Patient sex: M
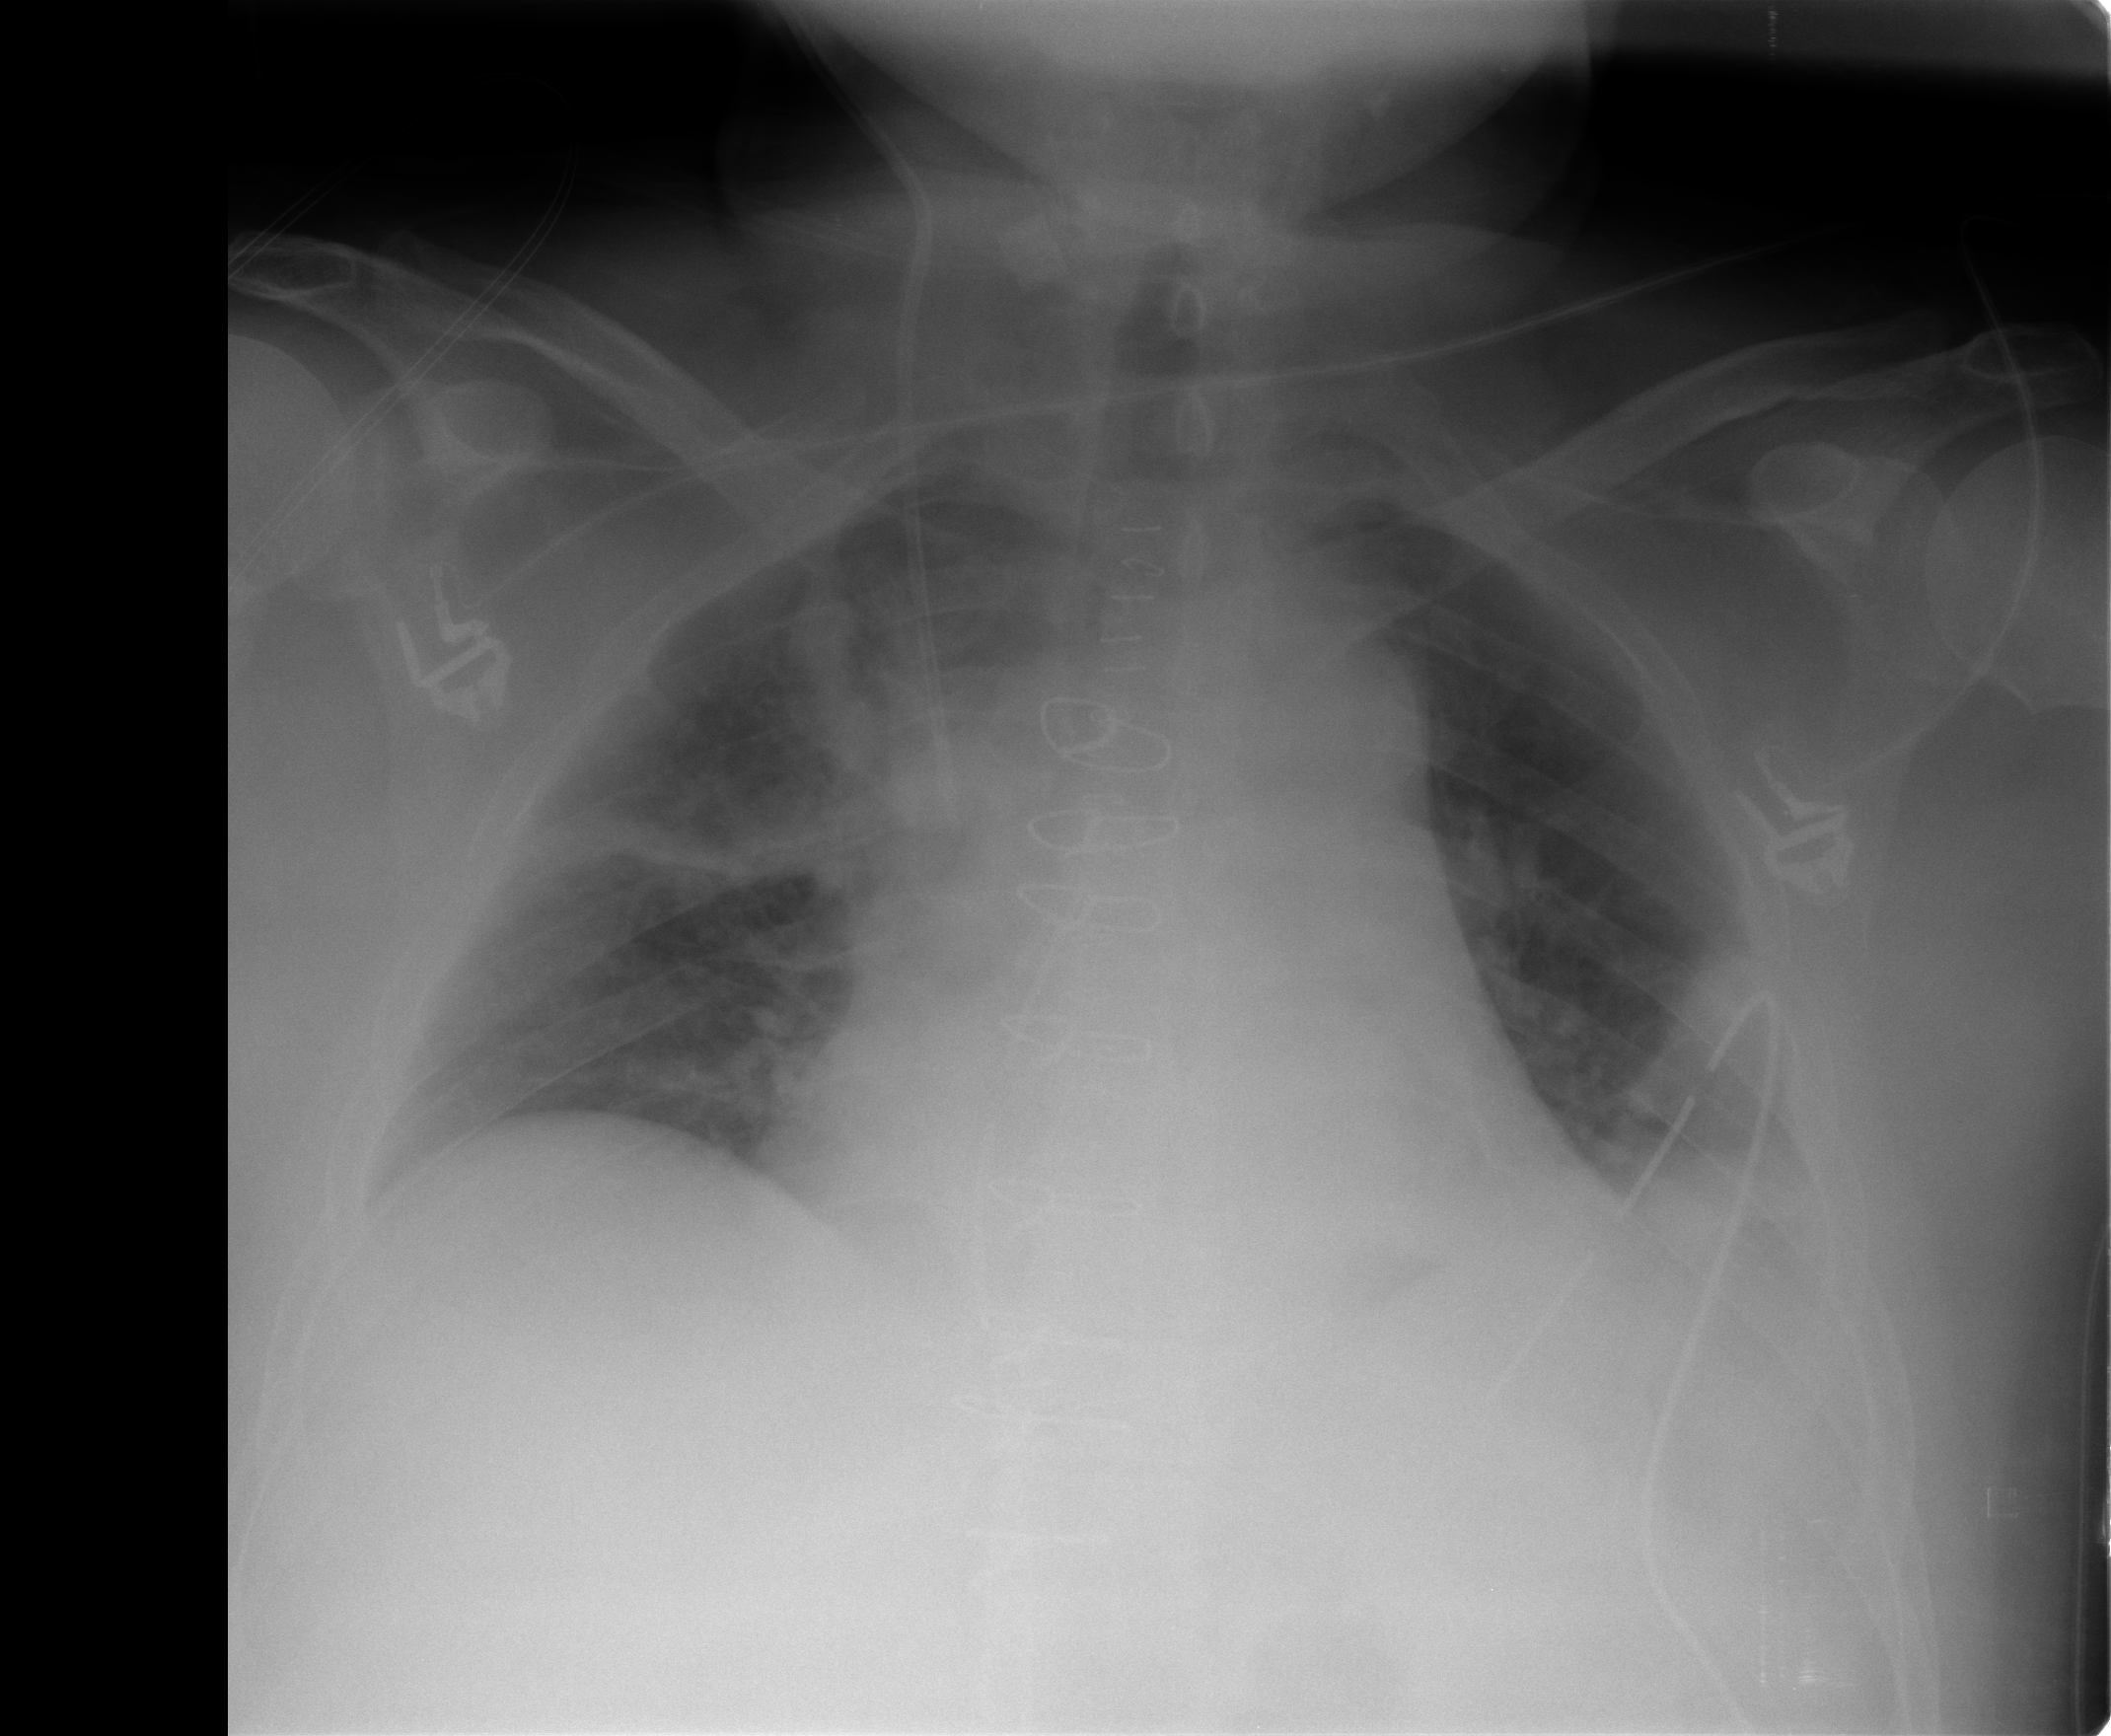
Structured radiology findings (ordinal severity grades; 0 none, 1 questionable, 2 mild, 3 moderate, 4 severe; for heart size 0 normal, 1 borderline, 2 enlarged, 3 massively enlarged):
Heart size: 0
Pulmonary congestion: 1
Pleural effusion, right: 0
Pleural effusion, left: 0
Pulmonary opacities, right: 0
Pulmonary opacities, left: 0
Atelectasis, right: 2
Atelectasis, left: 2